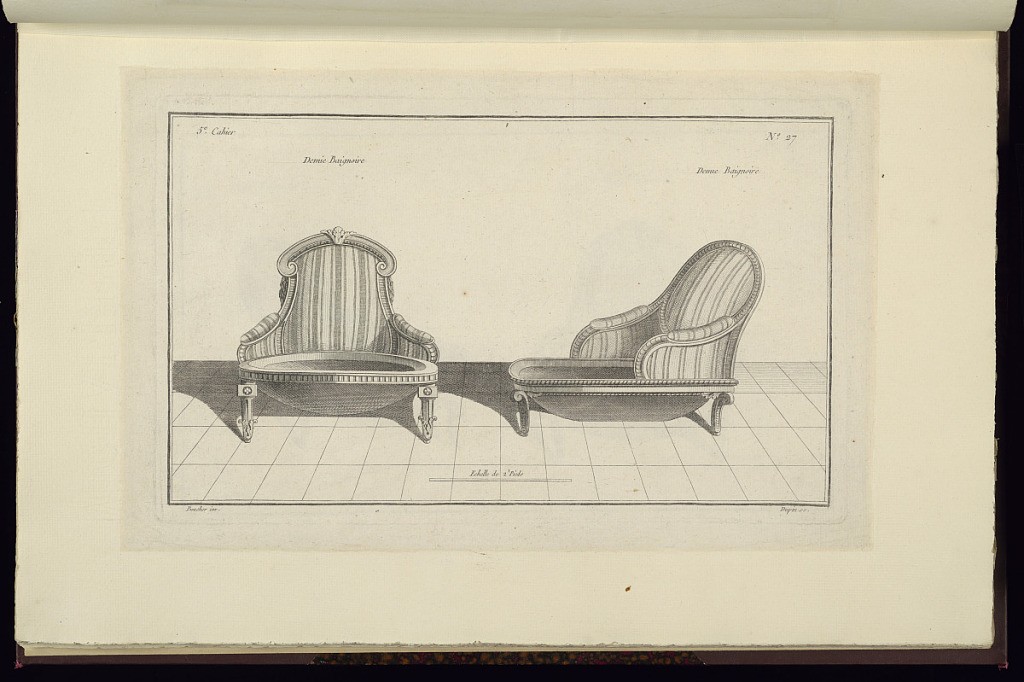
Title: Demie Baignoire[s]
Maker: Juste-François Boucher, French, 1736 – 1782
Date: ca. 1775
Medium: Engraving on off white laid paper
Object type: Print
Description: Designs for two half bathtubs, each with high chair backs that have striped fabric. The plate is signed.